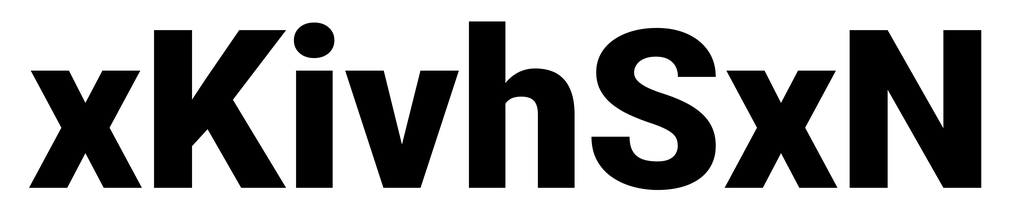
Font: Roboto_Black